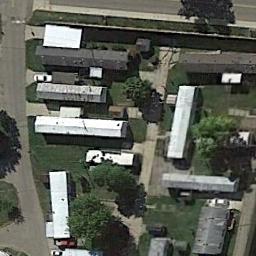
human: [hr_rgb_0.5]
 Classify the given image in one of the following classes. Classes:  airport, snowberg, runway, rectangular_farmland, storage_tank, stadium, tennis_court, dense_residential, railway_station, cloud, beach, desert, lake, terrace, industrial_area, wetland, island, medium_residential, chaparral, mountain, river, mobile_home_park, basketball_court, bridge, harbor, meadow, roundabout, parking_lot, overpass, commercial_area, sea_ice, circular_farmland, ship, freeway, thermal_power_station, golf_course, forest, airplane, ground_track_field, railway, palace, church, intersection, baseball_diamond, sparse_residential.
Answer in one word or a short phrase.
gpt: mobile_home_park